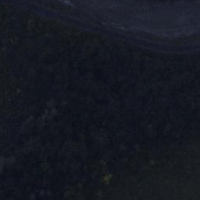
EUNIS habitat code: 44
Species observed at this site:
Salix daphnoides